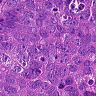
Metastatic tissue present: yes